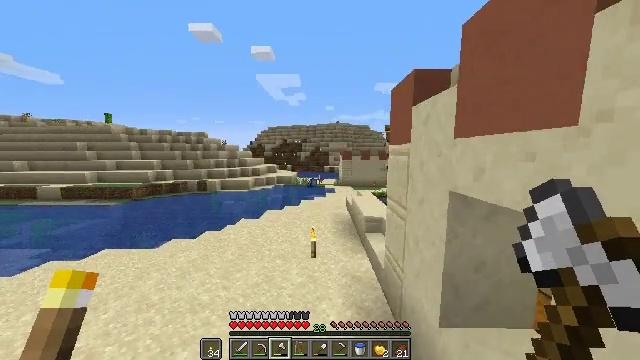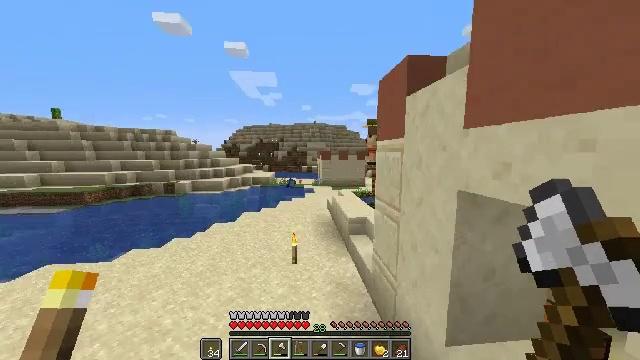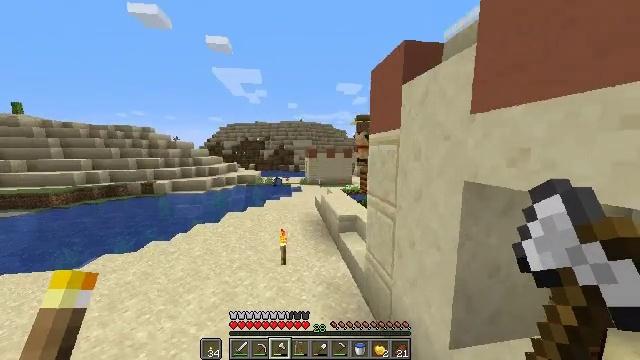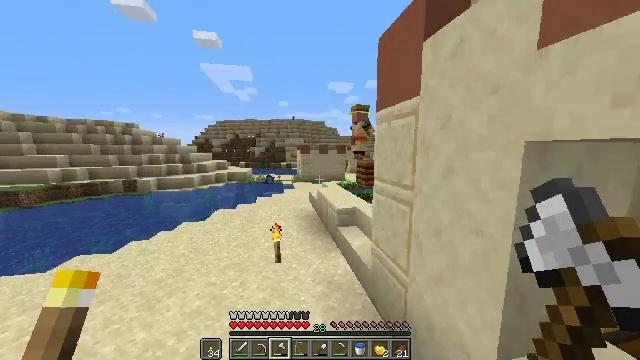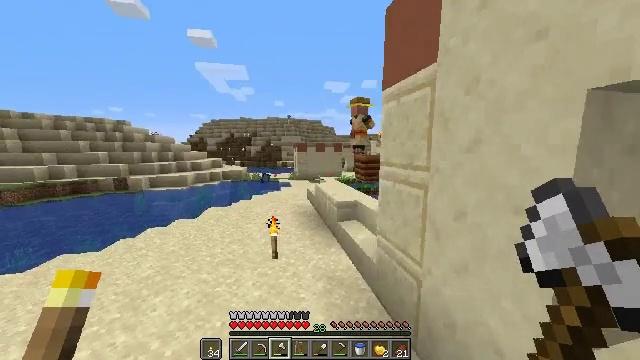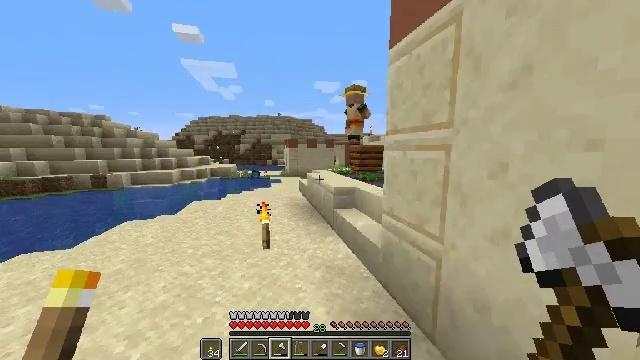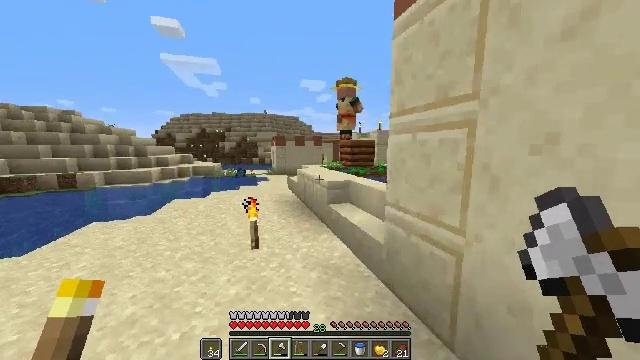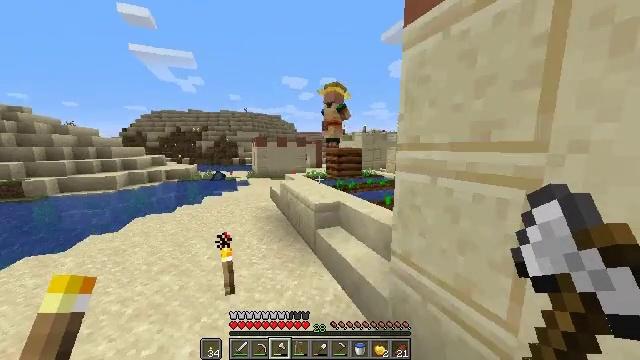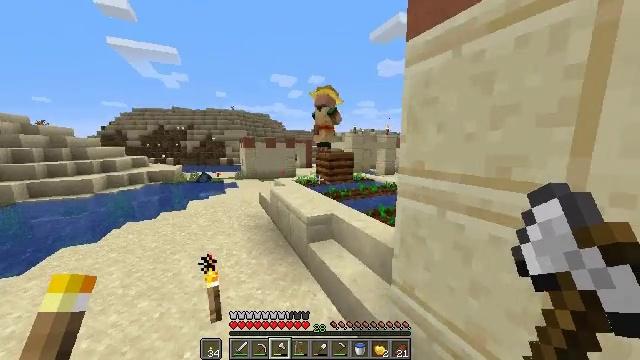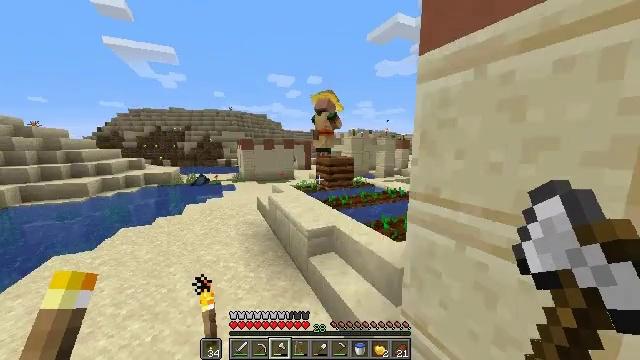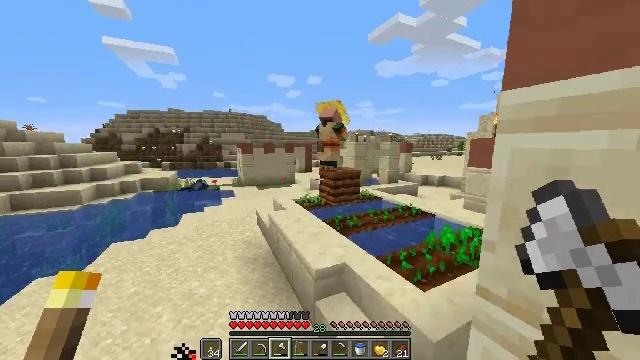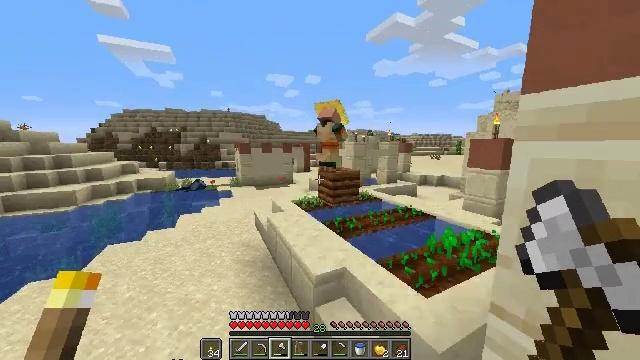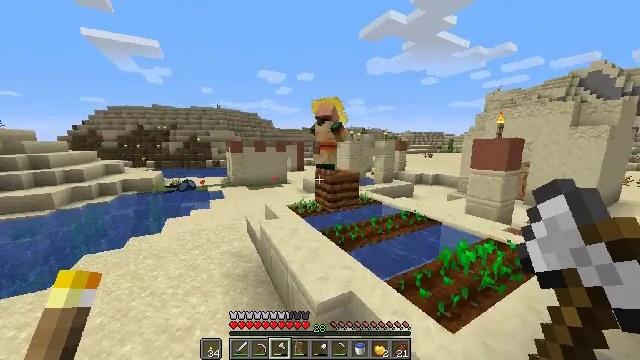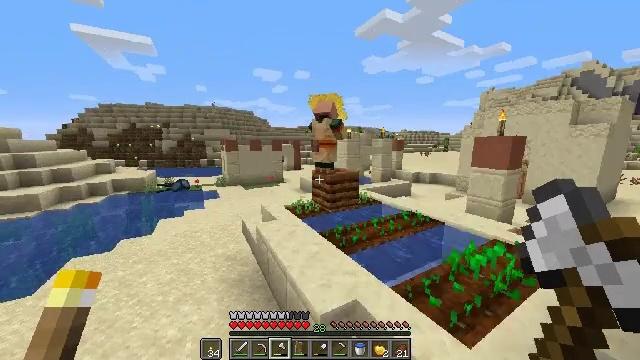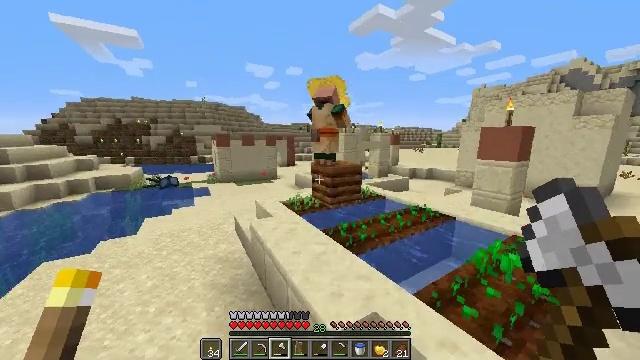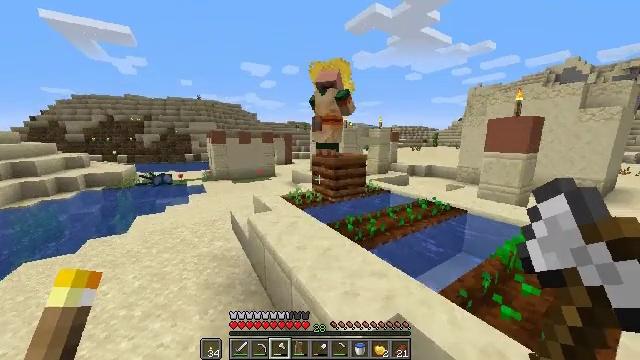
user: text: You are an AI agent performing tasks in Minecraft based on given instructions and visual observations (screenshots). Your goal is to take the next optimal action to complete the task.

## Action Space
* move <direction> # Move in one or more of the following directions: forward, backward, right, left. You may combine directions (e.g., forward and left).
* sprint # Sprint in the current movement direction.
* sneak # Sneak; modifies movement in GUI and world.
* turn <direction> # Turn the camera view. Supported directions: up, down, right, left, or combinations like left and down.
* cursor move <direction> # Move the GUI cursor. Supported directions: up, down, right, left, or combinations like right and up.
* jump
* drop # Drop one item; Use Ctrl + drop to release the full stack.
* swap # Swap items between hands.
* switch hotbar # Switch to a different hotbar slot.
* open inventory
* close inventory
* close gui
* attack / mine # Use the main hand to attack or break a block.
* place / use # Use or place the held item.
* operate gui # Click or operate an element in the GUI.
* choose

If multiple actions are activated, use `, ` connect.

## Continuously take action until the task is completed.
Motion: motion action
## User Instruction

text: Collect the composter for reuse.
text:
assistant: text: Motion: move forward, sprint, turn right, jump
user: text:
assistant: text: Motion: move forward, sprint, turn right, jump
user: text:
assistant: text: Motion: move forward, sprint, turn right, jump
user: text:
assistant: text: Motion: move forward, sprint, turn right, jump
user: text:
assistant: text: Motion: move forward, sprint, turn right, jump
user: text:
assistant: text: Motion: move forward, sprint, turn right, jump
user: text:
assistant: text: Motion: move forward, sprint, turn right, jump
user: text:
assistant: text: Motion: move forward, sprint, turn right, jump
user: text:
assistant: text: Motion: move forward, sprint, jump
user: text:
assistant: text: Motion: move forward, sprint, jump
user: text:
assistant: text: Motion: move forward, sprint, jump
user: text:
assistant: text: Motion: move forward and move left, sprint, turn right
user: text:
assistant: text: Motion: move forward and move left, sprint, turn right
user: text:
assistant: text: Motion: move forward and move left, sprint, turn right
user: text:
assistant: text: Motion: move forward and move left, sprint
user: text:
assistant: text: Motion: move forward and move left, sprint
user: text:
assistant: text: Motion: move forward, sprint
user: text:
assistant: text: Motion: move forward, sprint
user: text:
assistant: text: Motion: move forward
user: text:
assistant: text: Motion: move forward
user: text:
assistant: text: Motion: move forward, jump
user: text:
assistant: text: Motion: move forward, turn right and down, jump
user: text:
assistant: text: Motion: move forward and move left, turn right and down, jump
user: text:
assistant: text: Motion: move forward and move left, turn right and down, jump
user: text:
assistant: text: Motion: move forward and move left, turn right and down
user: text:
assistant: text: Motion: move forward and move left, turn right and down
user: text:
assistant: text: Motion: move forward and move left, turn right and down
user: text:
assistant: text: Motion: move forward and move left, turn right and down
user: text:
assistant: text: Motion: move forward and move left, turn right and down
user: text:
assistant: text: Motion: move forward and move left, turn right